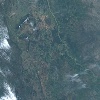
Label: land